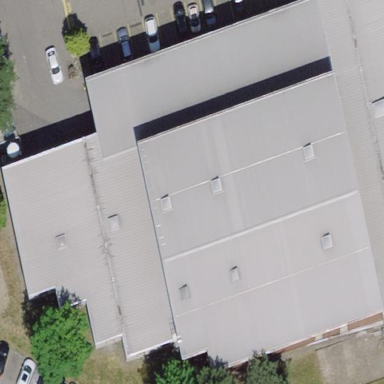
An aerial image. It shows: Industrial building.